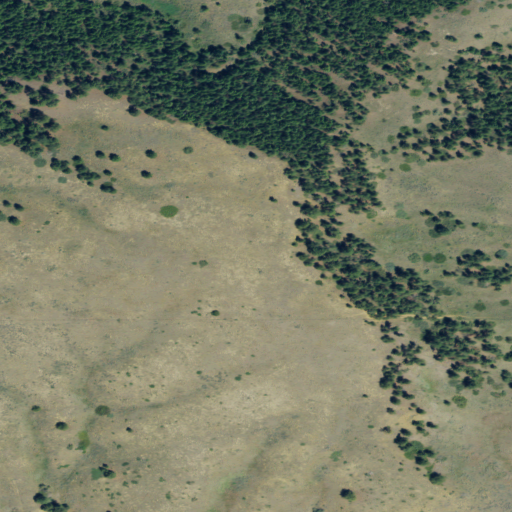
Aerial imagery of mountain in Montana named Reppe Butte containing grassland, shrub, and evergreen forest